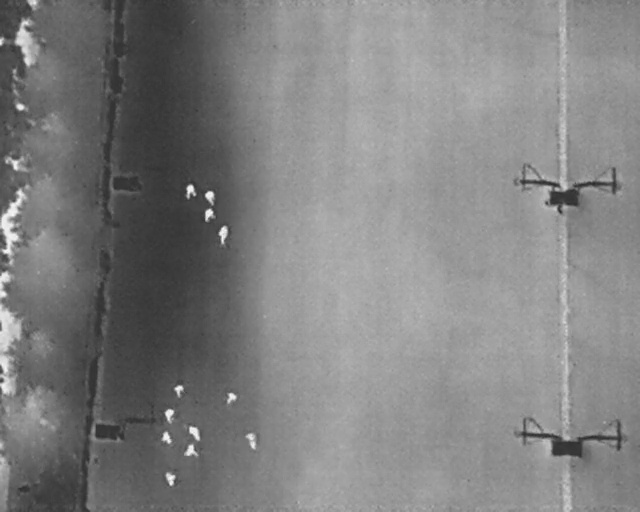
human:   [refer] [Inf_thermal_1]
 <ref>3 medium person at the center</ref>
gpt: <box>[[32, 44, 36, 47, 6], [31, 37, 33, 39, 2], [31, 40, 33, 43, 2]]</box>

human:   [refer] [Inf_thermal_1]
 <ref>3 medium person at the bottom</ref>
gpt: <box>[[37, 84, 40, 87, 2], [35, 76, 37, 78, 2], [29, 83, 31, 86, 169]]</box>

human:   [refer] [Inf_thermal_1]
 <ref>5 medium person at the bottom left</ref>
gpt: <box>[[26, 75, 29, 77, 2], [25, 79, 27, 82, 2], [24, 84, 27, 86, 2], [28, 86, 31, 89, 2], [25, 92, 27, 94, 2]]</box>